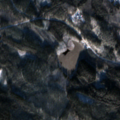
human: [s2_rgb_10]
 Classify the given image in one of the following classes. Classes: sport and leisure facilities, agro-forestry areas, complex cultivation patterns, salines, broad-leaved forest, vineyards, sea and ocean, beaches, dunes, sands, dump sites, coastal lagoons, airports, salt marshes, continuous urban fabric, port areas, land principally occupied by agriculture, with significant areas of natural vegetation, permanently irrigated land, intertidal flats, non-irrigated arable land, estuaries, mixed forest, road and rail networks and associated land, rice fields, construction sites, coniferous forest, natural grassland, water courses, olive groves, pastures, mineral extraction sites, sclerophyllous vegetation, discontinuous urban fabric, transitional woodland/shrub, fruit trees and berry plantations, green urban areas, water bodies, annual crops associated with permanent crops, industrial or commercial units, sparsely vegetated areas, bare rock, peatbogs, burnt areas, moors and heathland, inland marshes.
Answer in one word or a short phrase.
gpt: broad-leaved forest, coniferous forest, mixed forest